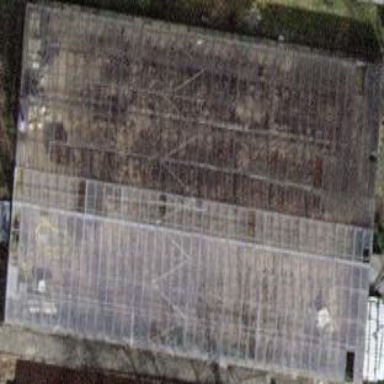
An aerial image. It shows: Greenhouse.